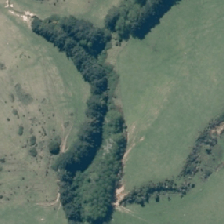
Land cover: indigenous_forest